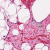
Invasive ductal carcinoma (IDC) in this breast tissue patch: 0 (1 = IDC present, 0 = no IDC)